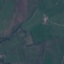
Land use / land cover: Pasture